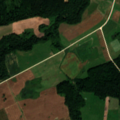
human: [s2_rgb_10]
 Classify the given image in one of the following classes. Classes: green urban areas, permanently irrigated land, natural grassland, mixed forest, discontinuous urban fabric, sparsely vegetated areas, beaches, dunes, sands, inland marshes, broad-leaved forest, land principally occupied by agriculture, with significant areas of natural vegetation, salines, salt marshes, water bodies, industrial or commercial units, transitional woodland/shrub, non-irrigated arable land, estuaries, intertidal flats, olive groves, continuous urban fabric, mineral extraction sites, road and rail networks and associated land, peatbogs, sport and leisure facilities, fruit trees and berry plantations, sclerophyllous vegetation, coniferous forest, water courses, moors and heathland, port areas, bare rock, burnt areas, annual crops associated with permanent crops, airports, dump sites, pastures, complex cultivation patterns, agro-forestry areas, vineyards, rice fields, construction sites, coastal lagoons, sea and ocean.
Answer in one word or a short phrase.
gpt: non-irrigated arable land, pastures, land principally occupied by agriculture, with significant areas of natural vegetation, broad-leaved forest, mixed forest, transitional woodland/shrub